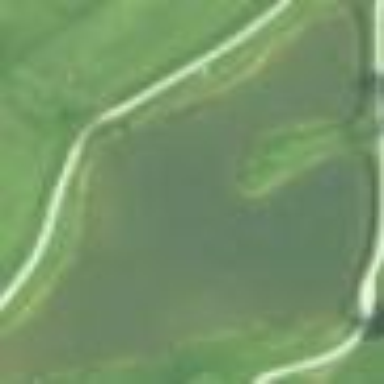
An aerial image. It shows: Water hazard in golf course. The hazard is natural water feature.